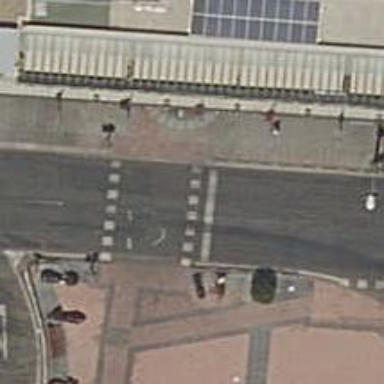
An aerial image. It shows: Zebra crossing with traffic signals.